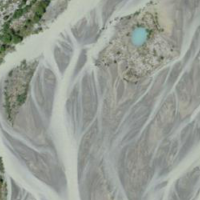
EUNIS habitat code: 47
Species observed at this site:
Alnus alnobetula